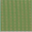
Piece: xx